Question: I've ran into this problem and i'm not sure how to solve it, perhaps you can help me.
I want to make a Question Mark as a navigation item. And on hover a circle with 128x128px should appear over it.
But as you can see i have an image that is a 110x110px circle and my hover state circle is 128x128px.
I kinda wanted to make something like this: <URL>
Now when i hover over it, the circle moves a little bit because of the different sizes, do you guys have any idea how to solve this?
'''
<header class="design-header">
<ul>
<li class="what-we-do"><a href="#whatwedo" class="hidetext">What we do</a></li>
</ul>
</header>
.design-header {
background-color: #000;
opacity:0.9;
filter:alpha(opacity=90); /* For IE8 and earlier */
height: 800px;
.what-we-do{
width:110px;
height:110px;
background-image: url('../img/sprites.png');
background-position:-10px 0px;
margin:187px auto;
&:hover {
cursor: pointer;
width:128px;
height: 128px;
background-position:-3px -110px;
}
'''

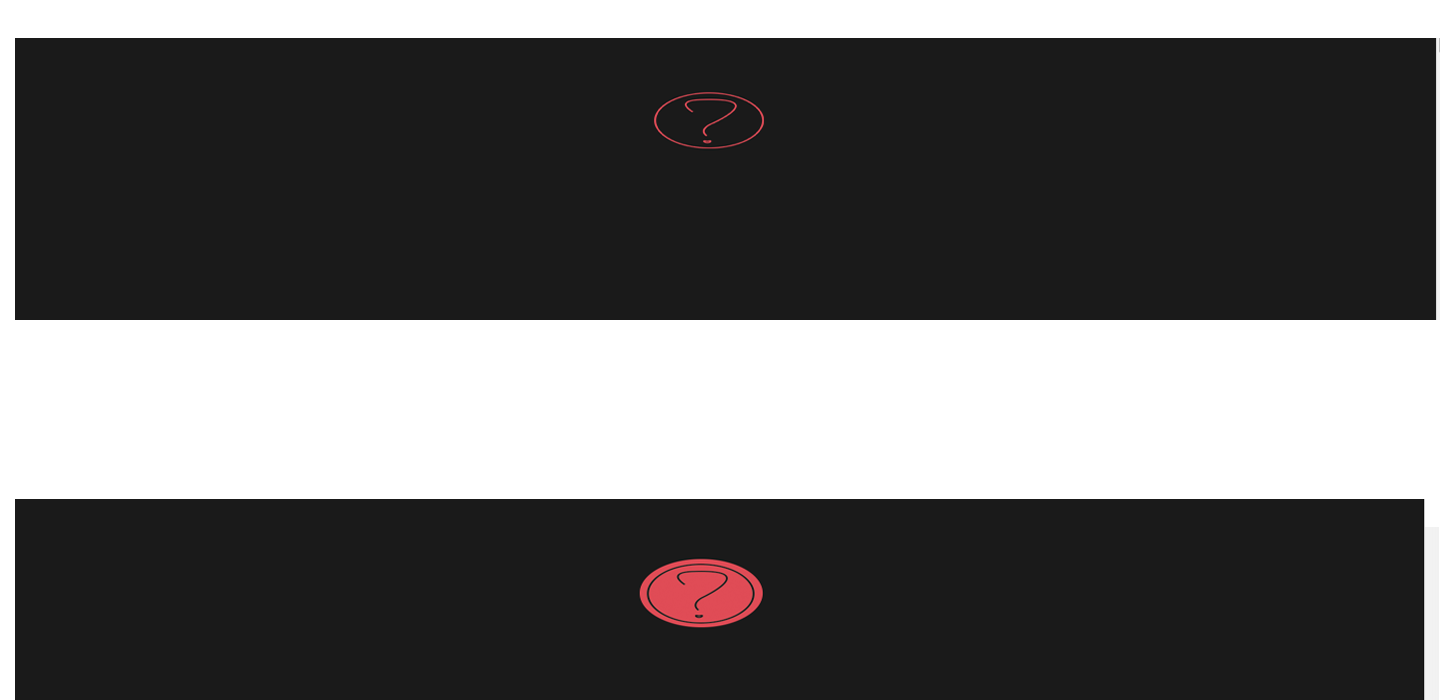
Answer: Try making the "what-we-do" container initially 128 x 128 and center the non-hover-state image in that container using 'background-position'.
It will take a bit of trial and error to get the two image states to appear right on top of each other when hovered, but keeping the container the same size is going to be essential for you.